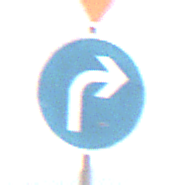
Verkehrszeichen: VorgeschriebeneFahrtrichtungRechts
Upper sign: VorfahrtGewaehren
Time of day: MorningAfternoon
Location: Outdoor (Nature)
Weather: Overcast
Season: NotSpecified
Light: Natural